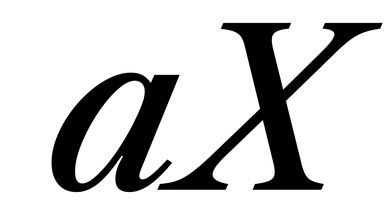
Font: LibreCaslonText-Italic_Medium_Italic